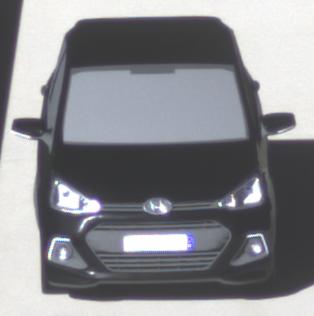
Make: Hyundai
Model: i10
Detailed model: Gen. 2
Model produced from: 2013
Model produced until: 2019
Doors: 5
Color: black
Road condition: dry road
Daytime: midday
Contrast: high contrast